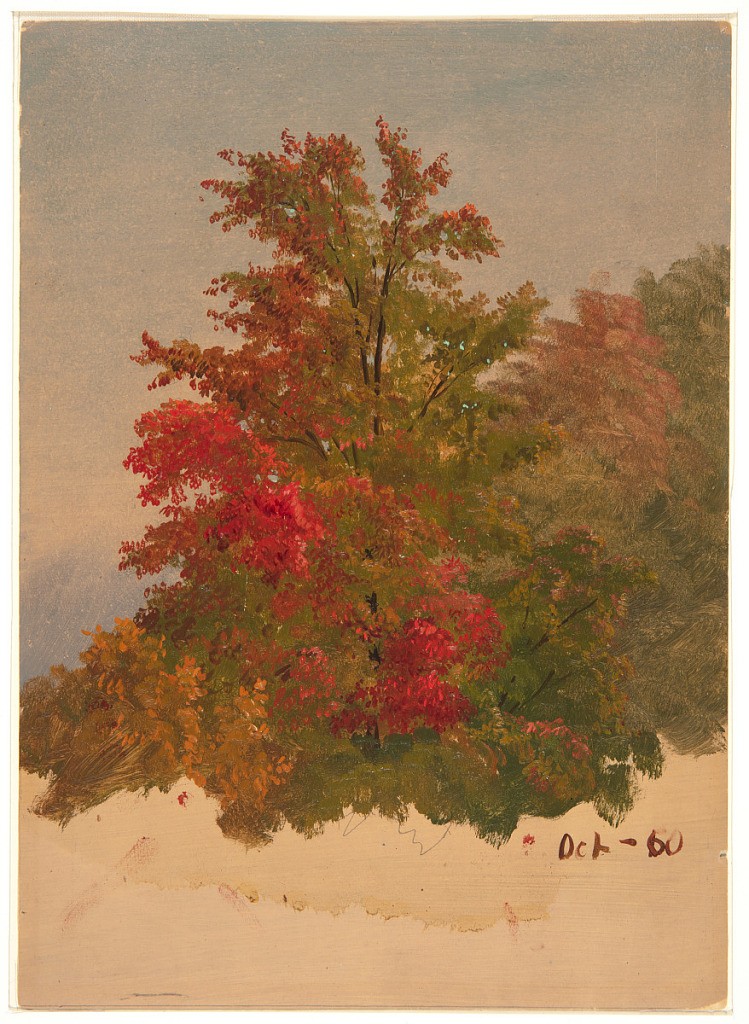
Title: Autumn Foliage, Hudson, New York
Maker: Frederic Edwin Church, American, 1826–1900
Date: October 1860
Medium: Oil and graphite on tan paperboard
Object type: Drawing
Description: .Landscape and botanical sketch showing a view of a maple tree wreathed in fall foliage, likely located on or near the artist's property in Hudson, New York. Dominating the composition at center, the tree has long, dark branches with green leaves transitioning into red foliage, at lower center and center left. A mass of other treetops are shown beside the tree at left and right. The sky above is hazy or possibly overcast, revealing a patch of distant land at lower left.